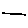
Label: line